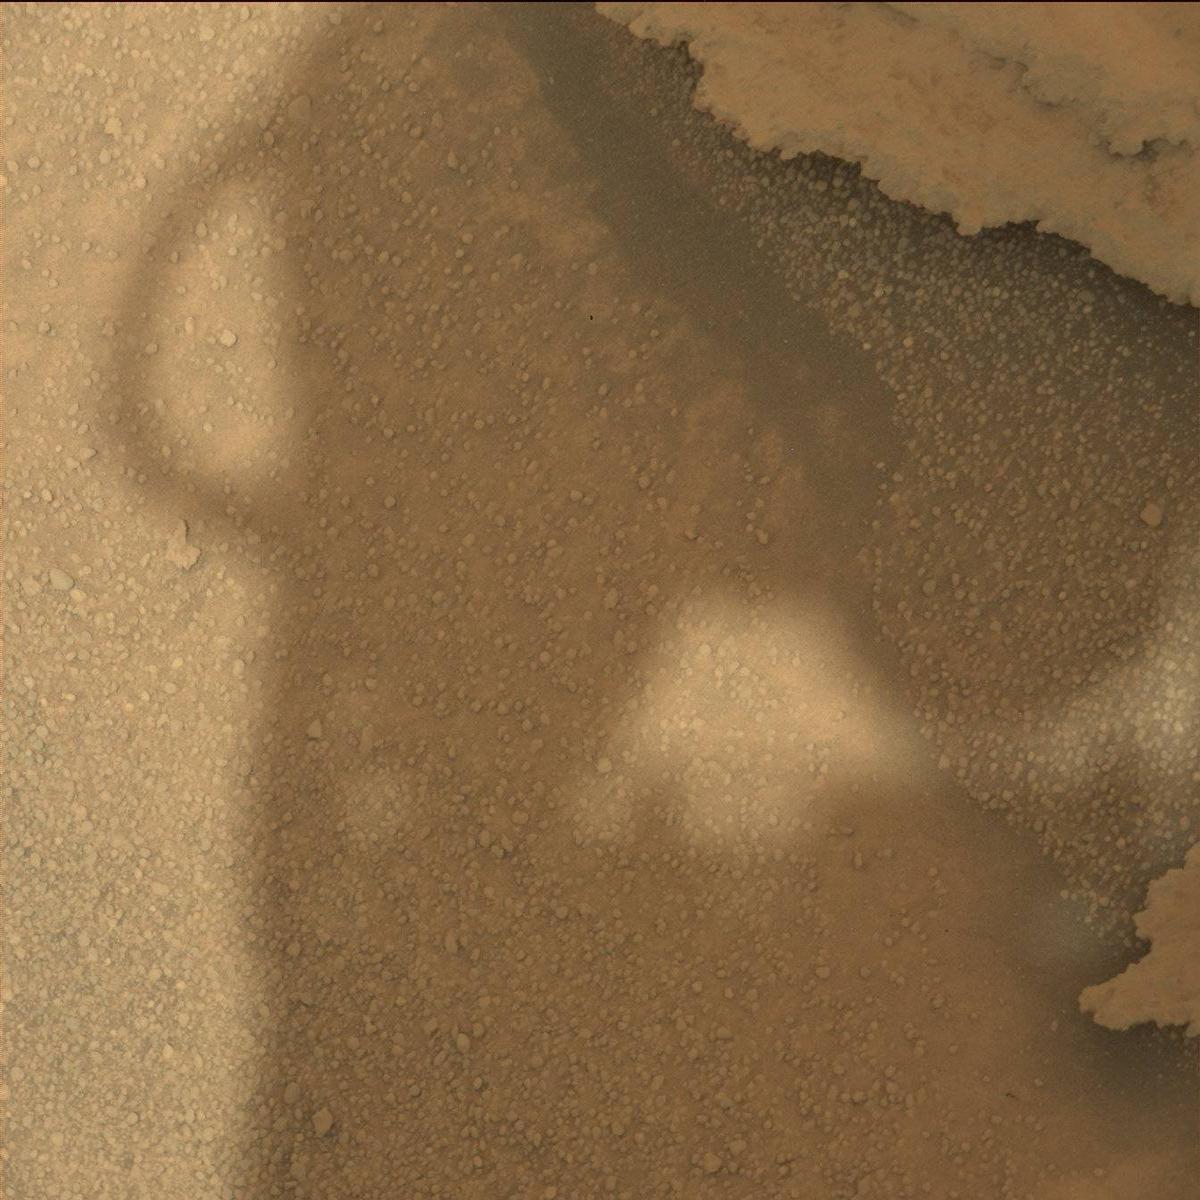
Terrain classes present: Bedrock, Sand / Soil